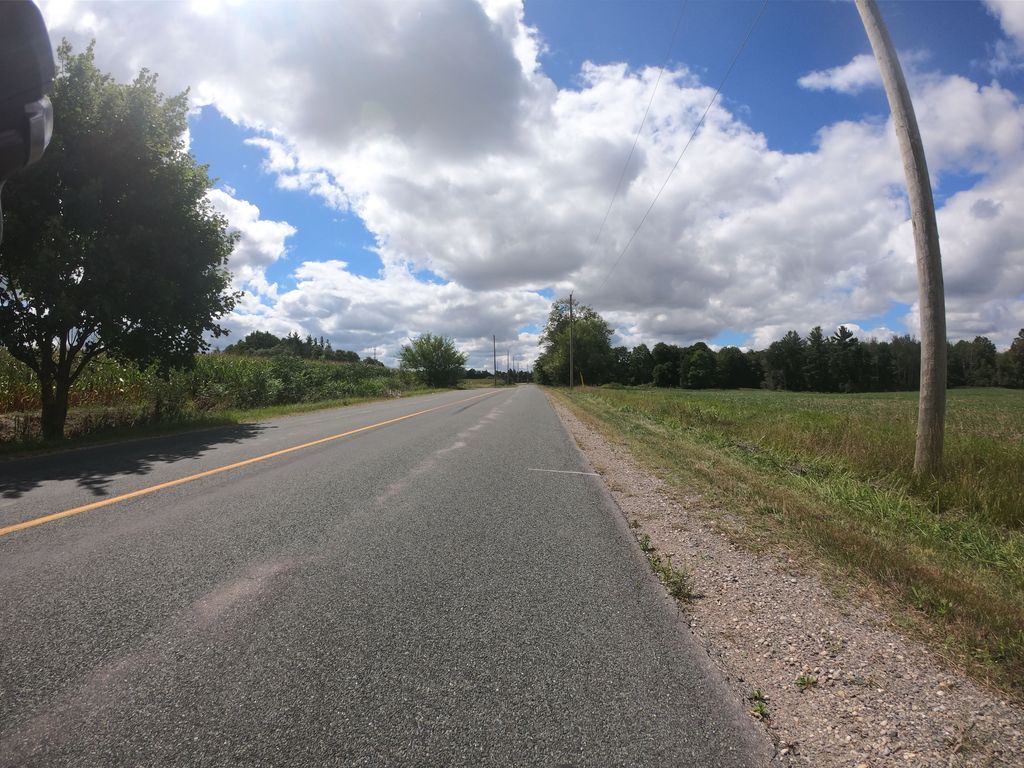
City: kitchener-waterloo